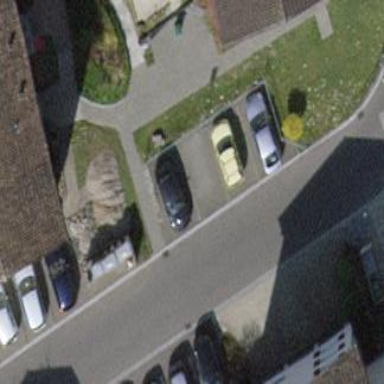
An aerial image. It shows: Parking area with surface.